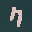
Label: 7